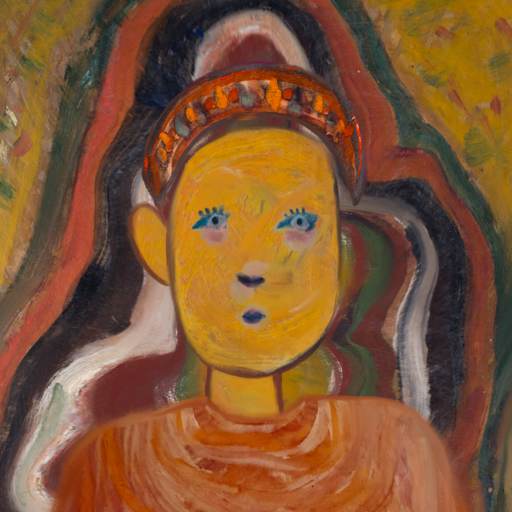
Background: AfterRaid, Head And Neck Front: After_Raid, Face Front: Hill_Girl, Bust: Pious_Lady, Hair Front: Blank, Head Accessory: Hypocrite, Second Necklace: Blank, Necklace: Blank, Baby: Blank